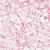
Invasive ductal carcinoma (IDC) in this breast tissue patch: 0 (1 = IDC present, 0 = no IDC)